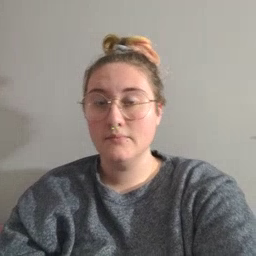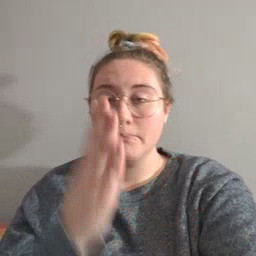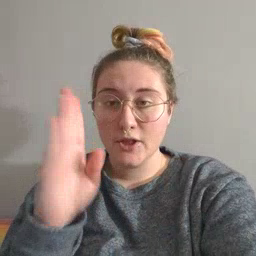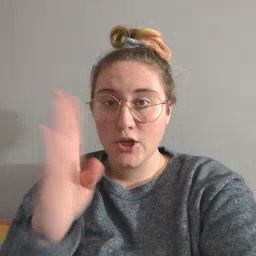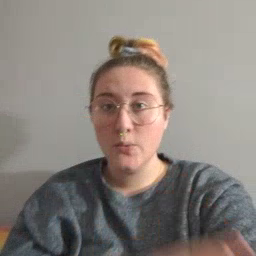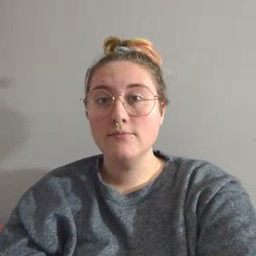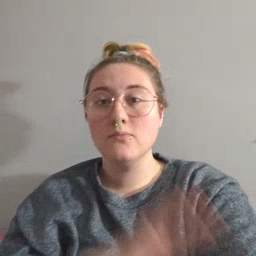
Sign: blue